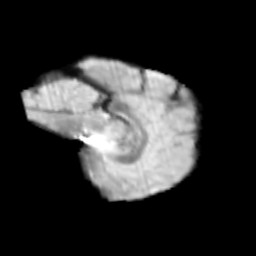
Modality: T2w
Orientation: sagittal
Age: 10
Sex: female
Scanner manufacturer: siemens
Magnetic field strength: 3 T
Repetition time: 3.8 s
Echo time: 0.07 s